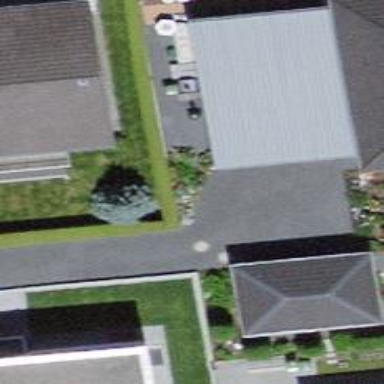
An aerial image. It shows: Garage building.